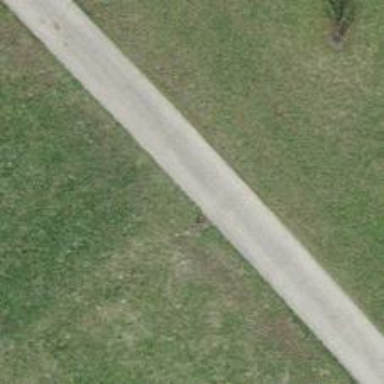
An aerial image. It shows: Unclassified road with asphalt surface and grade1 tracktype.